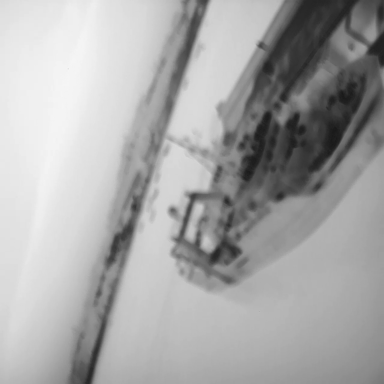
There is a container_ship in the infrared image.